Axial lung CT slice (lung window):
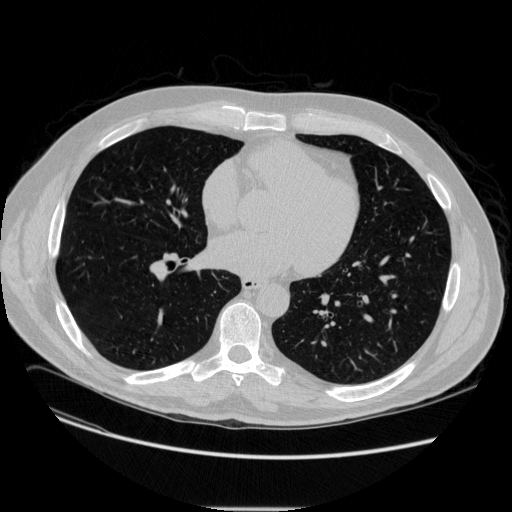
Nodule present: no